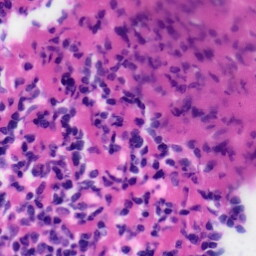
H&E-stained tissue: Tonsil